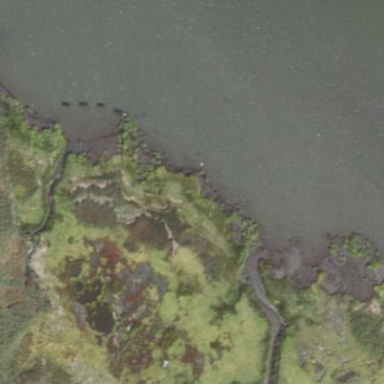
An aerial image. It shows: Wetland area characterized by wet meadow.